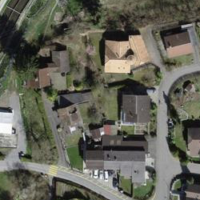
EUNIS habitat code: 54
Species observed at this site:
Humulus lupulus